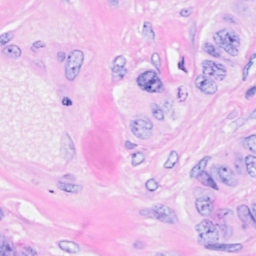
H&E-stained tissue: Breast